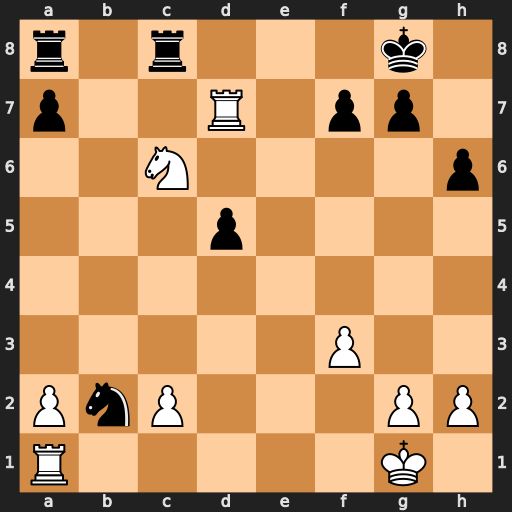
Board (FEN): r1r3k1/p2R1pp1/2N4p/3p4/8/5P2/PnP3PP/R5K1
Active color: w
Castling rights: -
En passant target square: -
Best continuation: Ne7+ Kh7 Nxc8